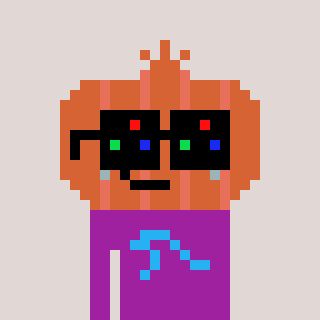
a pixel art character with square black sunglasses, a onion-shaped head and a magenta-colored body on a warm background